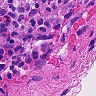
Metastatic tissue present: no